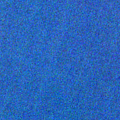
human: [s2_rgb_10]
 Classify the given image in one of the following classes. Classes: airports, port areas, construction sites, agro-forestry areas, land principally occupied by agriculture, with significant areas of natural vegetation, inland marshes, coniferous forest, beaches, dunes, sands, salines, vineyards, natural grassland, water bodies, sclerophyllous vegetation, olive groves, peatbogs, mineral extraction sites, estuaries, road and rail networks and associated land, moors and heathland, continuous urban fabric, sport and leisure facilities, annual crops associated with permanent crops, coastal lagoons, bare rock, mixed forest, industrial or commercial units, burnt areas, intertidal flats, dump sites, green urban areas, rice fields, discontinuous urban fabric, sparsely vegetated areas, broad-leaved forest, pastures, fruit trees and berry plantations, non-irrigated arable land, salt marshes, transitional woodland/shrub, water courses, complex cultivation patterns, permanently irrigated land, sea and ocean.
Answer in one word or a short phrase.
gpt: sea and ocean